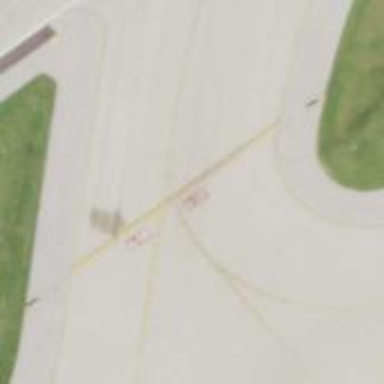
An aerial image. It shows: View of taxiway at the airport.